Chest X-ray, PA view. Patient: 64 years old, sex M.
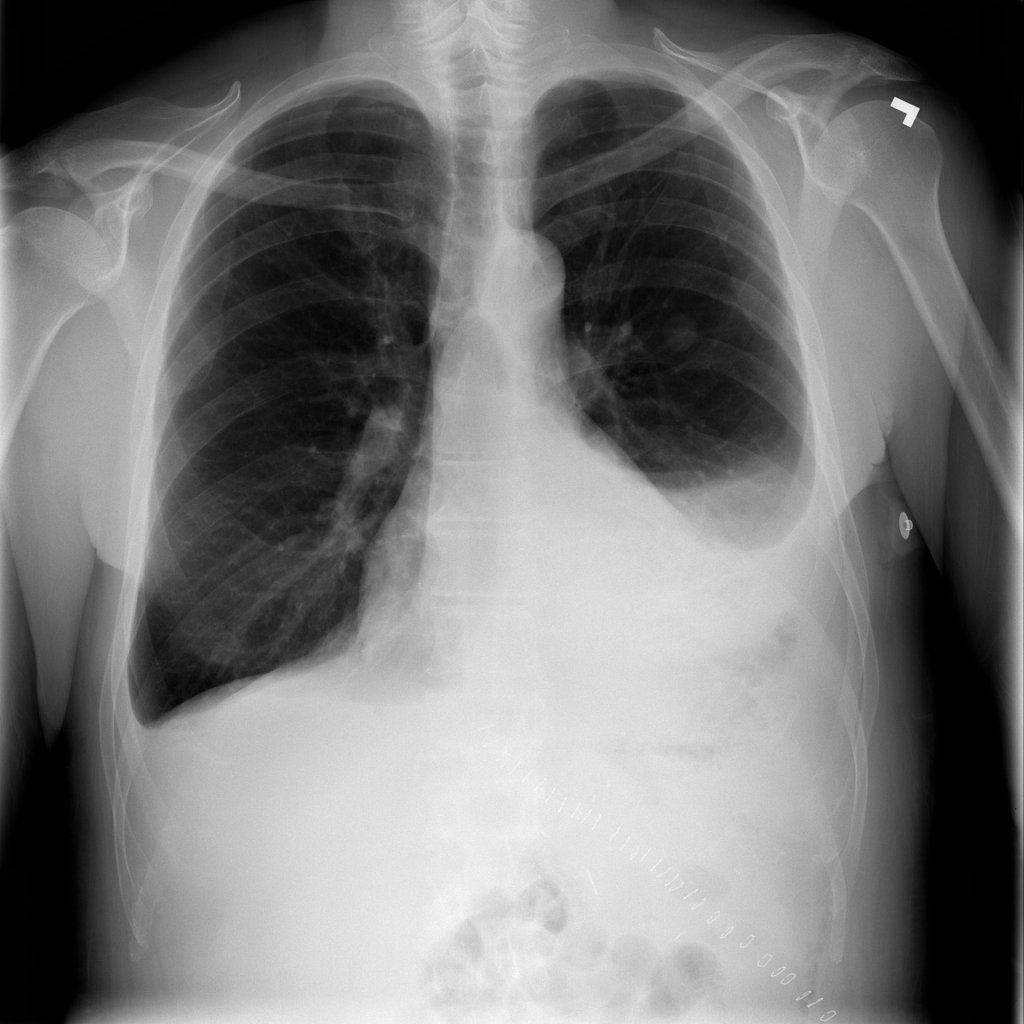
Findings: No Finding